Field crop: maize
Growth stage: 2
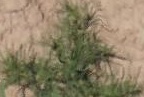
Species: salsola